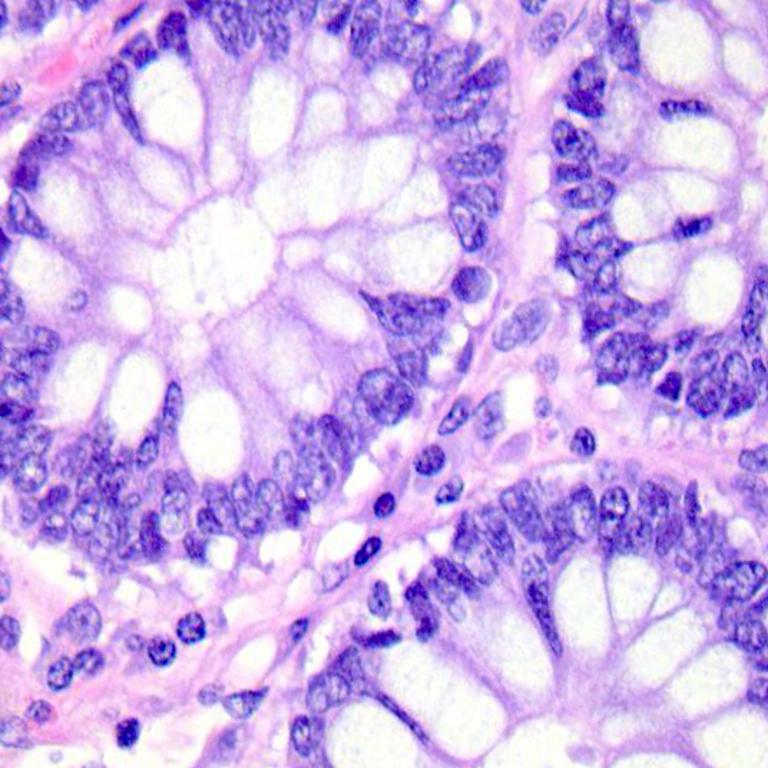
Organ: colon
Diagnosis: benign